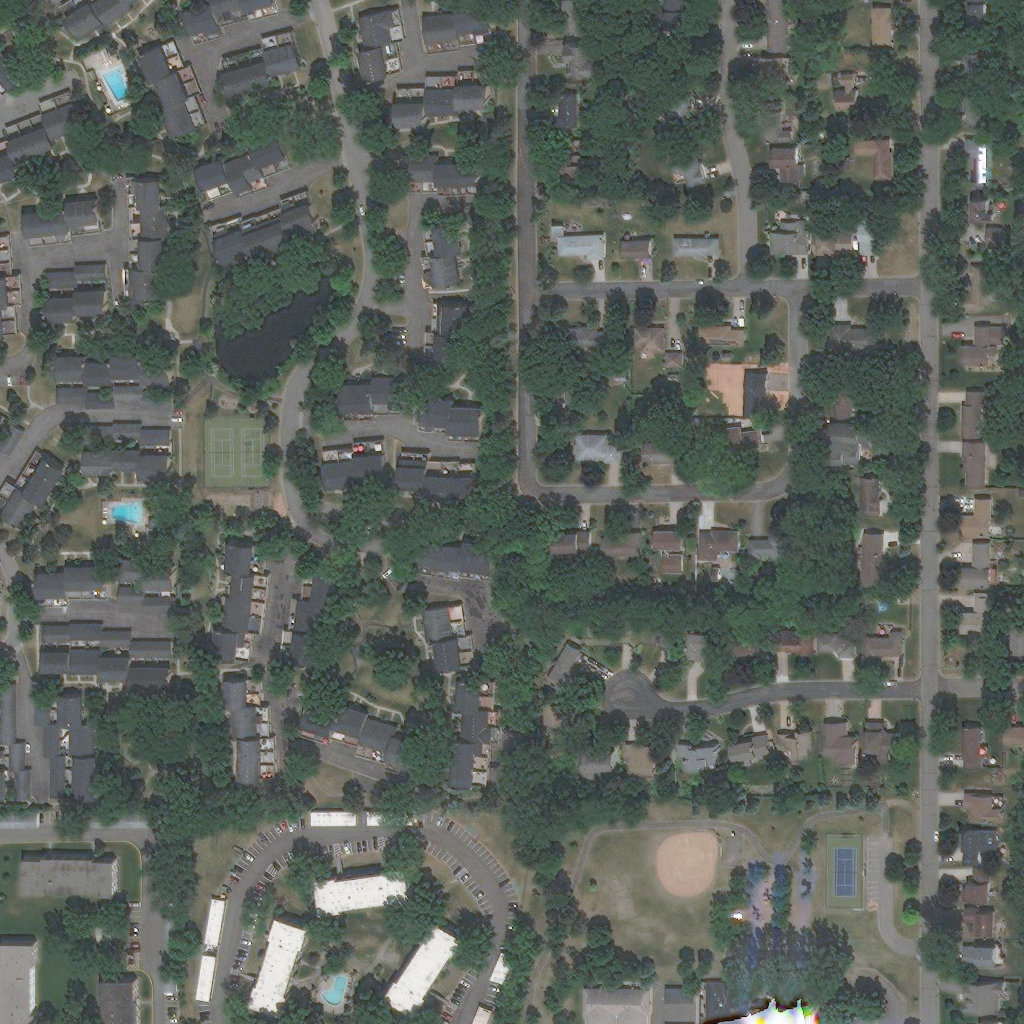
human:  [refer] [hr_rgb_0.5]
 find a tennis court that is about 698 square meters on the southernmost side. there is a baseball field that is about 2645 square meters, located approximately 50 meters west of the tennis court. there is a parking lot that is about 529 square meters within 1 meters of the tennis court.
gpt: <box>[[80, 81, 84, 88, 0]]</box>

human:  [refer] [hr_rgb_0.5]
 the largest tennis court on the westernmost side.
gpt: <box>[[20, 40, 26, 48, 0]]</box>

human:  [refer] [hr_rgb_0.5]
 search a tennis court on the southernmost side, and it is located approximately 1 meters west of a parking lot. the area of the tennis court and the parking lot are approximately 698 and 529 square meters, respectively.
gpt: <box>[[80, 81, 84, 88, 0]]</box>